Interaction volume radius: 10 \u00c5
Interaction volume height: 40 \u00c5
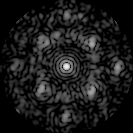
Disorder parameter: 0.5011